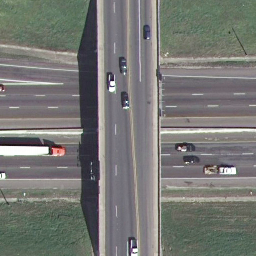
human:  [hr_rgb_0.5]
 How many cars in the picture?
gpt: eleven